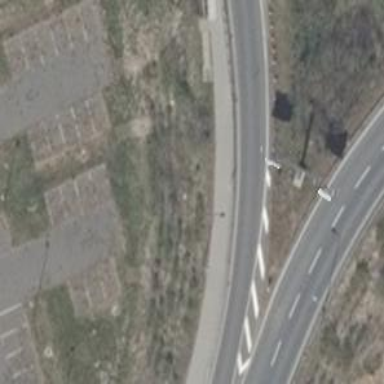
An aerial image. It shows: Tertiary road with asphalt surface and embankment.